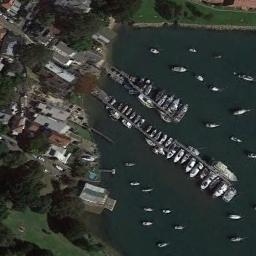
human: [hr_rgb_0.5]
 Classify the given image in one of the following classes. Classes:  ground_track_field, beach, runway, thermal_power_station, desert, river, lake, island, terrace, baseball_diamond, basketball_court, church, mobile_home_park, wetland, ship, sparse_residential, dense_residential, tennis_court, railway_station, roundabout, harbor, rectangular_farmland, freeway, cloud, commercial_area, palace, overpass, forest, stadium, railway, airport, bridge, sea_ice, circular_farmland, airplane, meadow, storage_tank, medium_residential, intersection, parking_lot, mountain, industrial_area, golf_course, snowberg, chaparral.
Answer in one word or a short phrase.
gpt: harbor